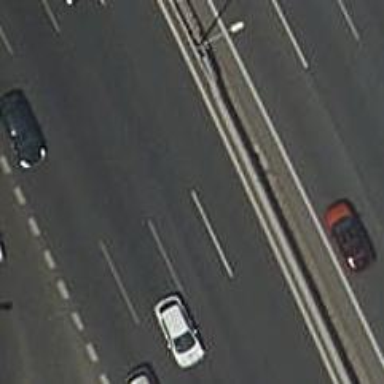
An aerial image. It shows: Motorway.